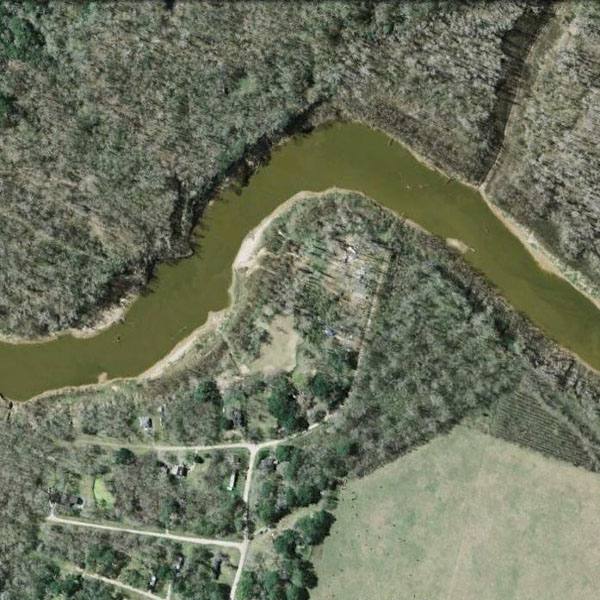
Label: River